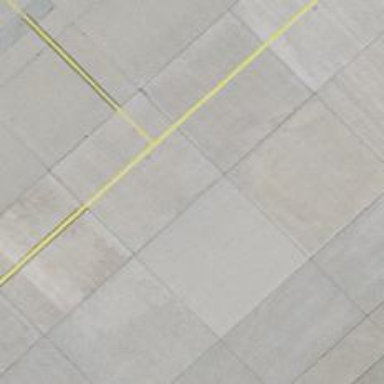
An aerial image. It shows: View of taxiway at the airport.